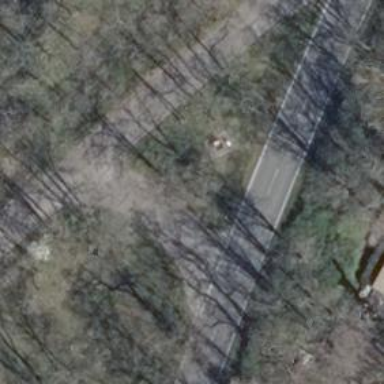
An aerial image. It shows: Unclassified road with concrete surface.